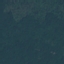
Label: Forest